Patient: sex M, age 46
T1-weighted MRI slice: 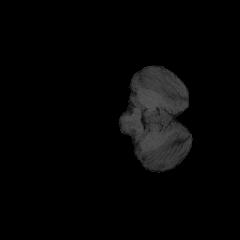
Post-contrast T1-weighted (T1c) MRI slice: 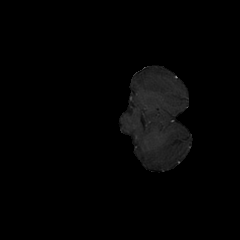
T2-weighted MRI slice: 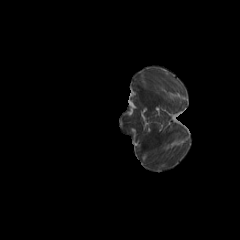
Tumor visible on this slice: no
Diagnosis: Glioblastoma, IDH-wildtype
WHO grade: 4